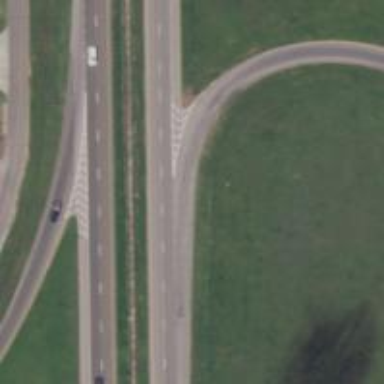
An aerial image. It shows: Motorway junction.